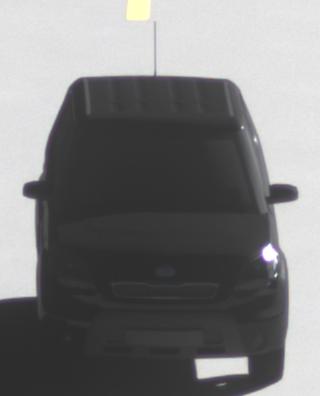
Make: KIA
Model: Soul 1.6
Detailed model: Soul (AM)
Model produced from: 2009/02
Model produced until: 2009/11
Doors: 5
Color: black
Road condition: dry road
Daytime: morning or afternoon
Contrast: high contrast